Platform: macOS
Application: Chrome
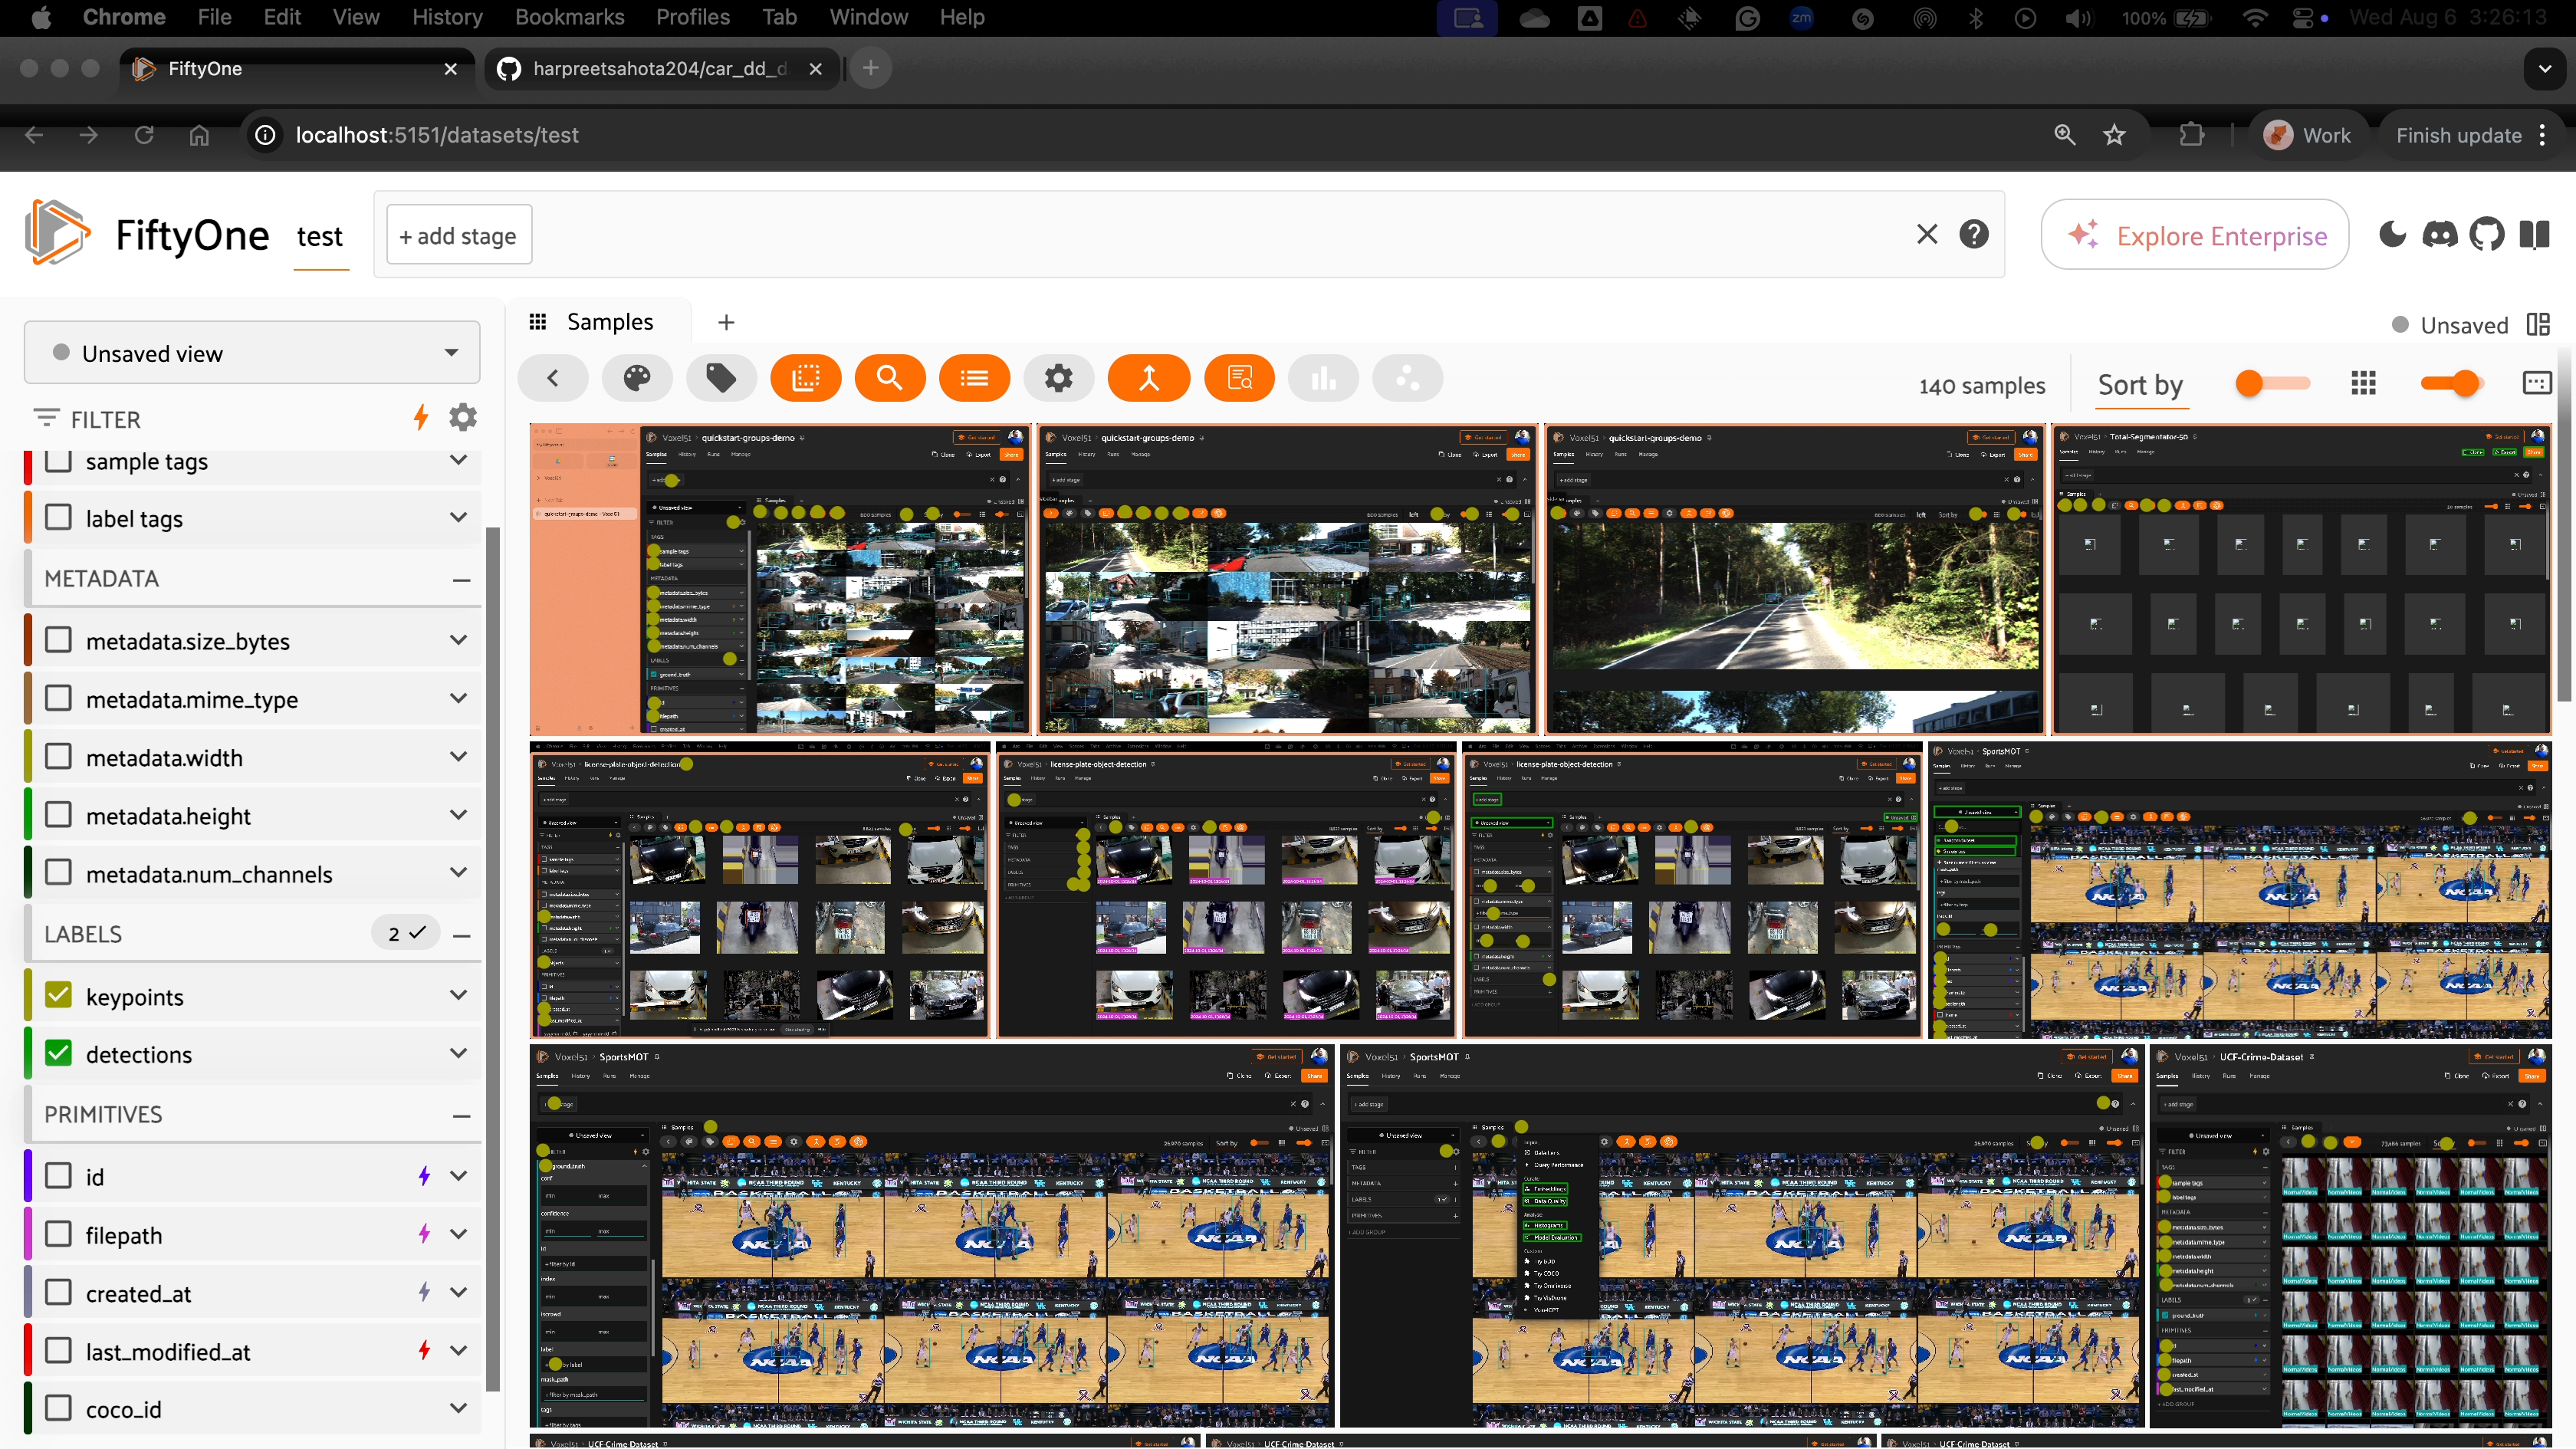
task_description: Change to dark mode
action_type: click
element_info: Icon
steps_since_start: 1